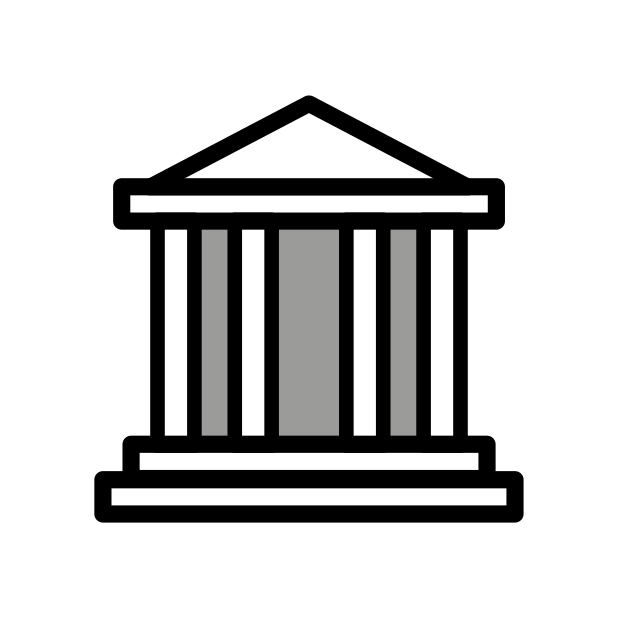
Emoji: 🏛
Name: classical building
Unicode: 0x1f3db